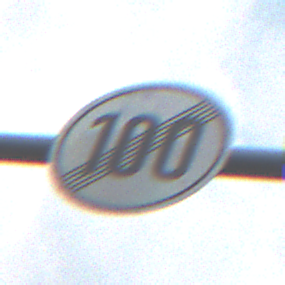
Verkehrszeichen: EndeGeschwindigkeit100
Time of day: MorningAfternoon
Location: Outdoor (Nature)
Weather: PartlyCloudy
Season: NotSpecified
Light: Natural